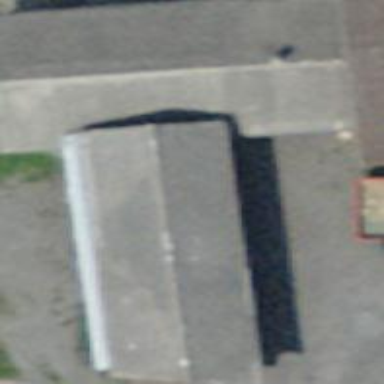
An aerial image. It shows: Rural barn.